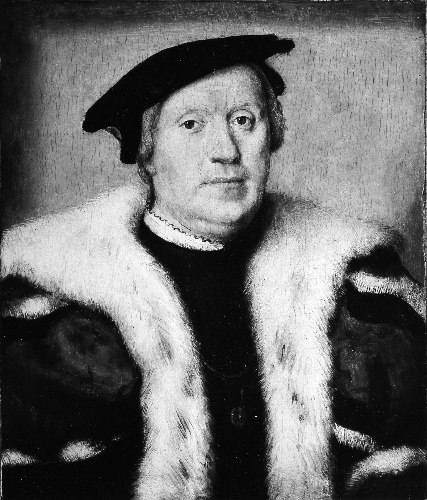
Title: Jean d'Albon de Saint-André (1472–1549)
Artist: Corneille de Lyon
Artist bio: Netherlandish, The Hague, active by 1533–died 1575 Lyons
Object type: Painting
Classification: Paintings
Medium: Oil on wood
Dimensions: 6 7/8 x 5 3/4 in. (17.5 x 14.6 cm)
Department: European Paintings
Credit line: The Friedsam Collection, Bequest of Michael Friedsam, 1931
Accession year: 1932
Repository: Metropolitan Museum of Art, New York, NY
Tags: Men|Portraits